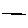
Label: line